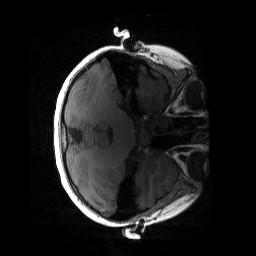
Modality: T1w
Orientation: axial
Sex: female
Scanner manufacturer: siemens
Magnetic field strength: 3 T
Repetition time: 1.9 s
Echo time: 0.00243 s